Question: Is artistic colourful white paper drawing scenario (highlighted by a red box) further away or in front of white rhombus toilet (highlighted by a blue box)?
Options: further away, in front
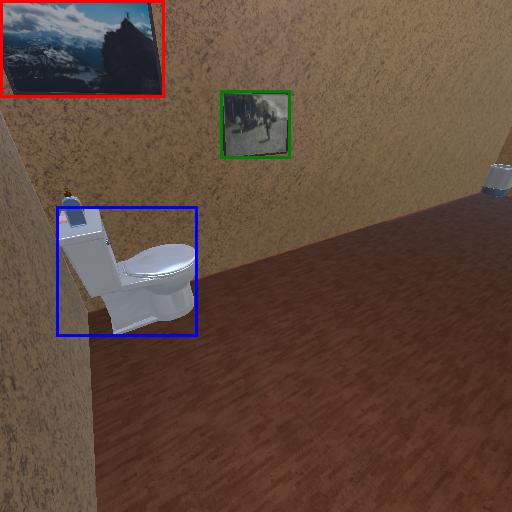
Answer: further away